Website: lowes
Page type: billing-address
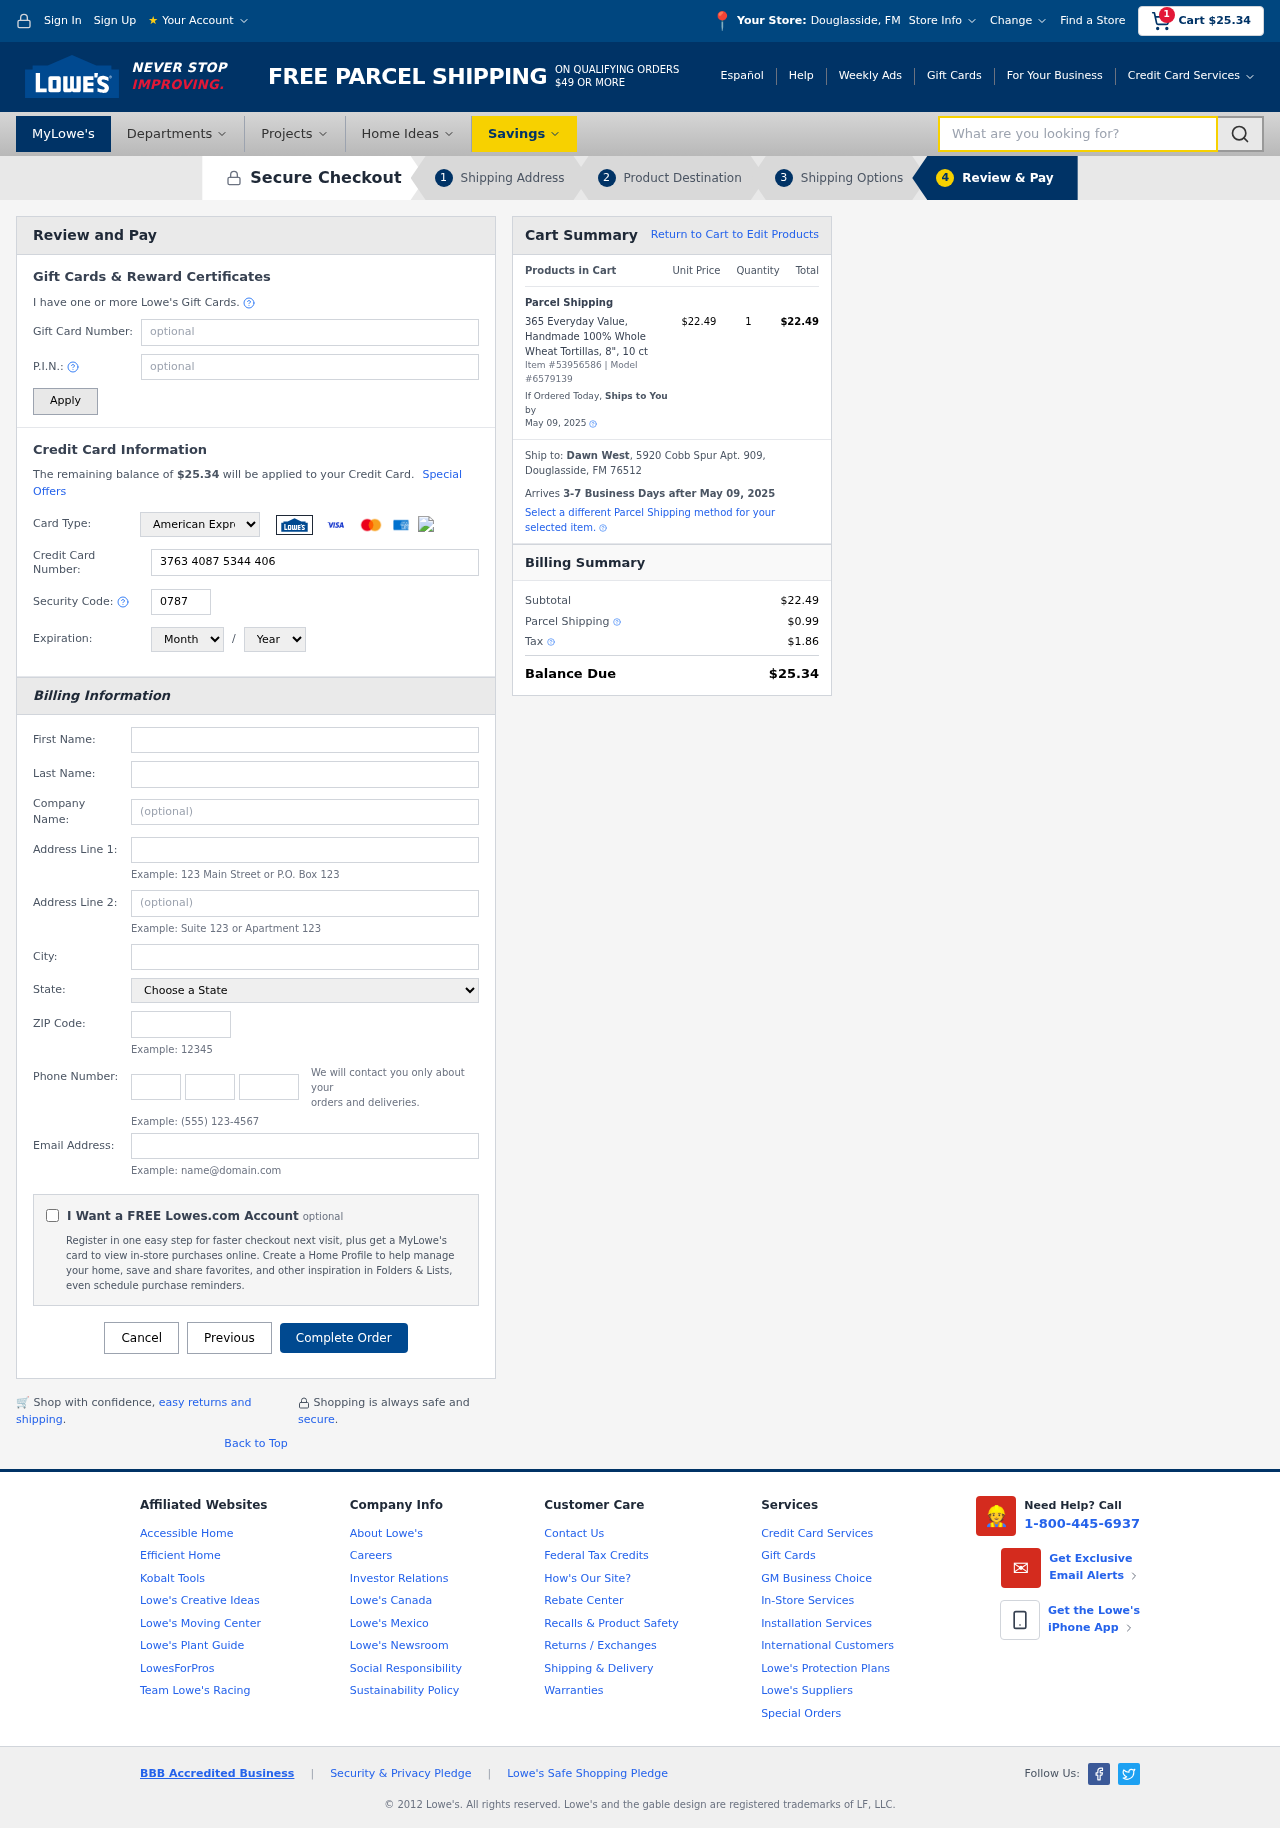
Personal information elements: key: PII_CARD_CVV
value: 0787
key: PII_CARD_EXPIRY_MONTH
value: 08
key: PII_CARD_EXPIRY_YEAR
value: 28
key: PII_CARD_NUMBER
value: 3763 4087 5344 406
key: PII_CARD_TYPE
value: American Express
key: PII_CITY
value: Douglasside
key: PII_CITY_STATE
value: Douglasside, FM
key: PII_COMPANY
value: Sanchez, Bowman and Henry
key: PII_EMAIL
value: dawnwest@yahoo.com
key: PII_FIRSTNAME
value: Dawn
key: PII_FULLNAME
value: Dawn West
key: PII_LASTNAME
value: West
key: PII_PHONE_AREA
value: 655
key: PII_PHONE_PREFIX
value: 877
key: PII_PHONE_SUFFIX
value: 4528
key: PII_POSTCODE
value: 76512
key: PII_STATE
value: FM
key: PII_STREET
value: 5920 Cobb Spur Apt. 909
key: PII_CITY_STATE_ZIP
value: Douglasside, FM 76512
Product elements: key: PRODUCT1_NAME
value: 365 Everyday Value, Handmade 100% Whole Wheat Tortillas, 8", 10 ct
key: PRODUCT1_PRICE
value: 22.49
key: PRODUCT1_QUANTITY
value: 1
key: PRODUCT_ITEM_NUMBER
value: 53956586
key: PRODUCT_MODEL_NUMBER
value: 6579139
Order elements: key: ORDER_SUBTOTAL
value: $25.34
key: ORDER_TOTAL
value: $25.34
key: ORDER_SHIPPING_DATE
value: May 09, 2025
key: ORDER_SUBTOTAL
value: $22.49
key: ORDER_DELIVERY_DATE
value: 3-7 Business Days after May 09, 2025
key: ORDER_SHIPPING_DATE2
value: May 09, 2025
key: ORDER_SUBTOTAL2
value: $22.49
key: ORDER_SHIPPING_COST
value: $0.99
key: ORDER_TAX
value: $1.86
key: ORDER_TOTAL2
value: $25.34
Search elements: key: HEADER_SEARCH
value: What are you looking for?